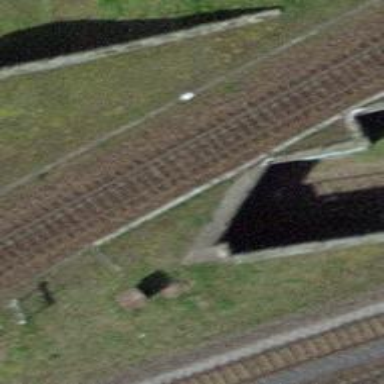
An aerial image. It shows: Disused railway tunnel.